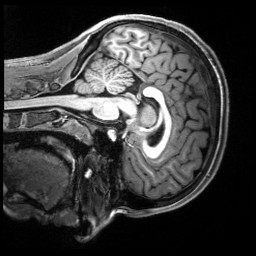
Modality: T1w
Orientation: sagittal
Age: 18
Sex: female
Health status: healthy
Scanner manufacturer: siemens
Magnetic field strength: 3 T
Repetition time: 2.5 s
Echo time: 0.00222 s